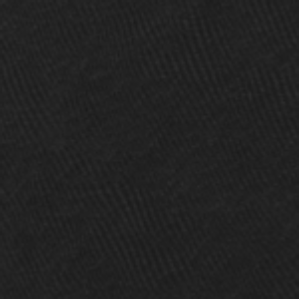
Label: frost